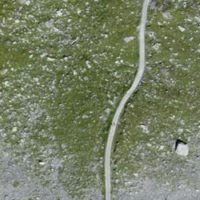
EUNIS habitat code: 23
Species observed at this site:
Dryas octopetala